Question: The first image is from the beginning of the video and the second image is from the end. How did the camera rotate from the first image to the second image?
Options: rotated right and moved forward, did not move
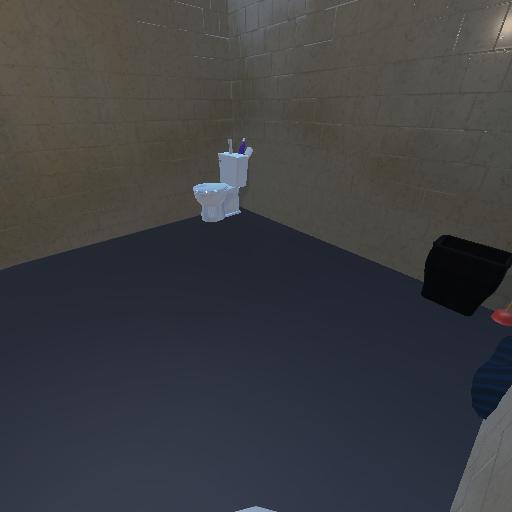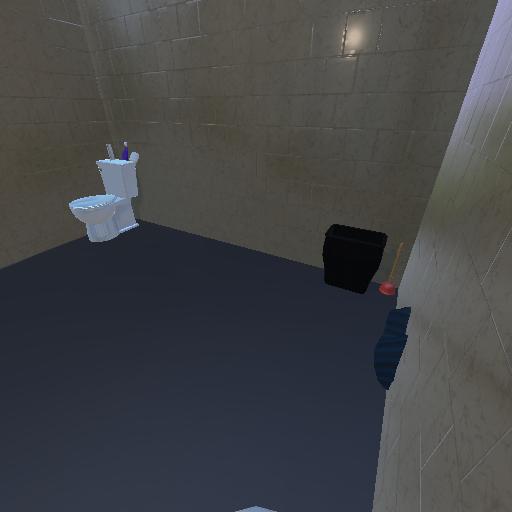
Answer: rotated right and moved forward